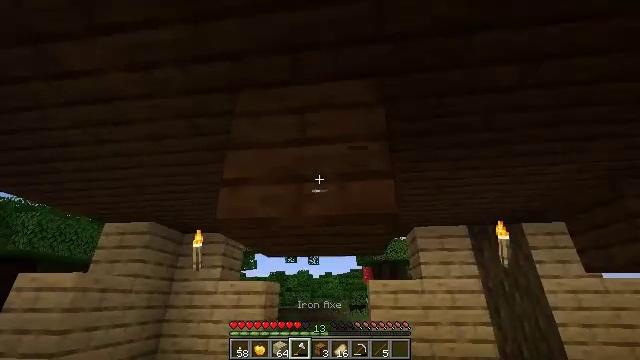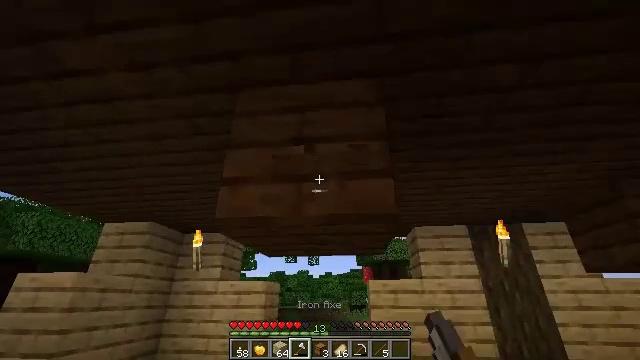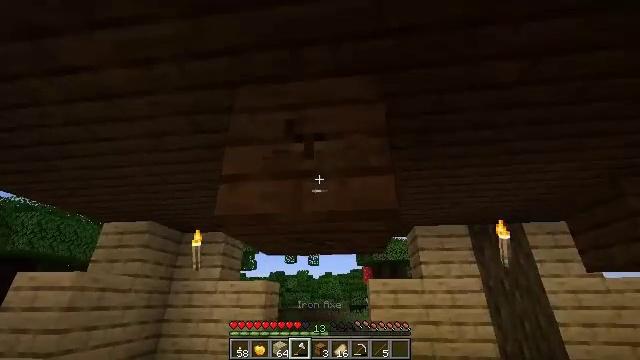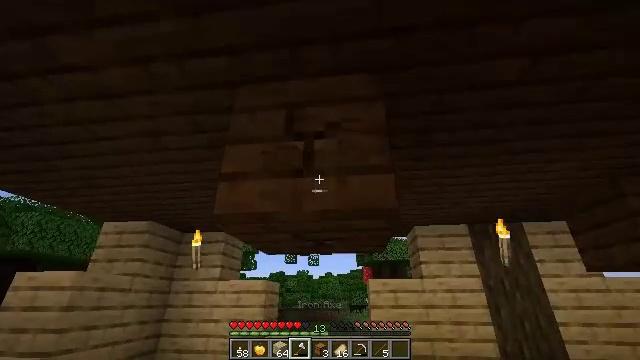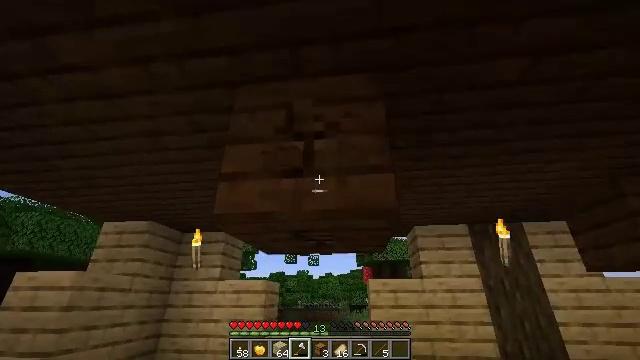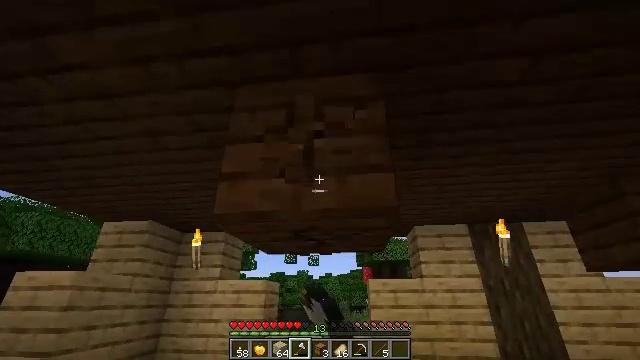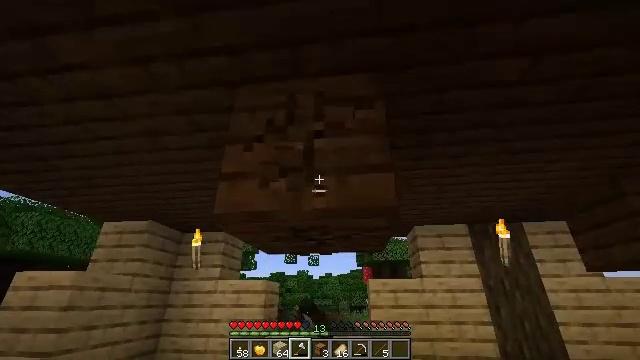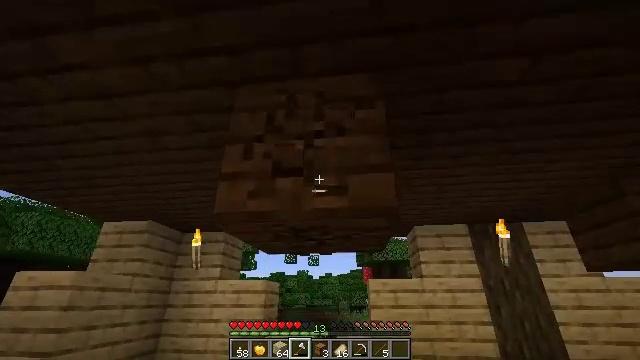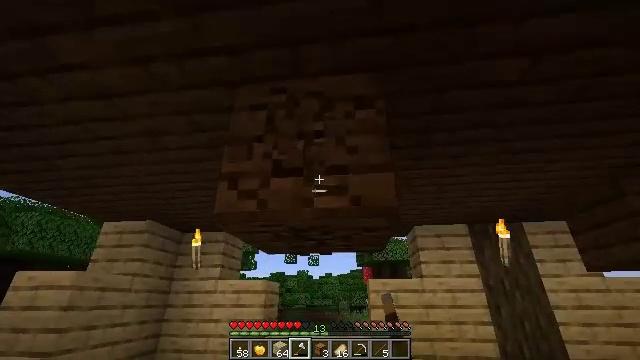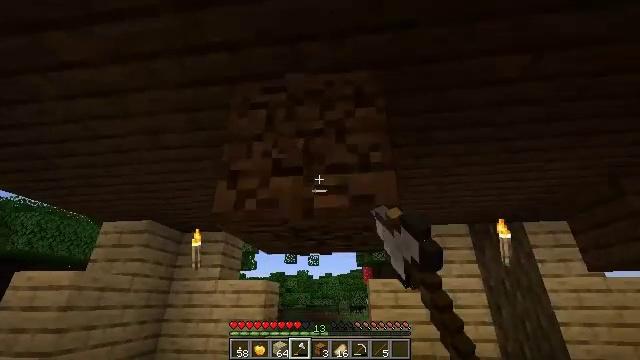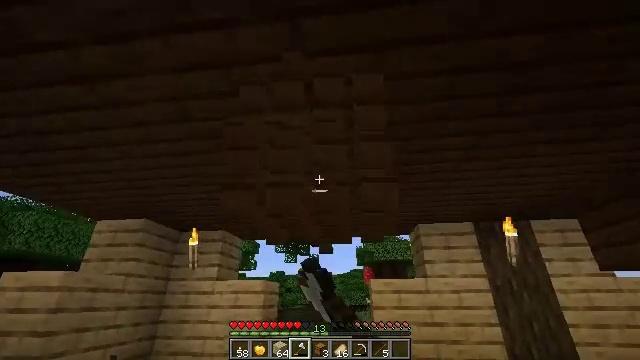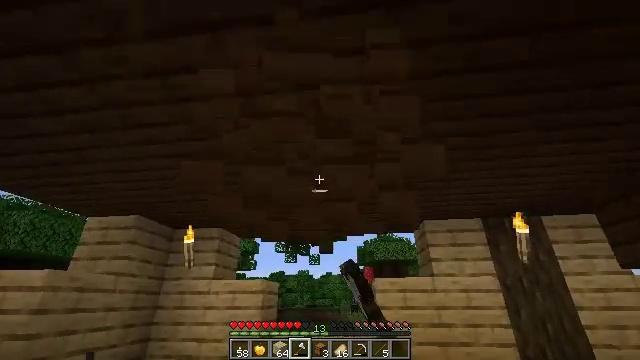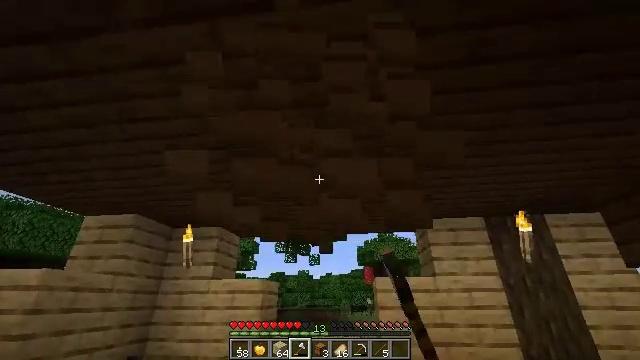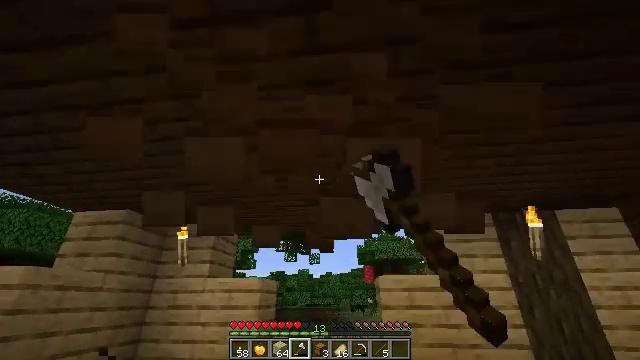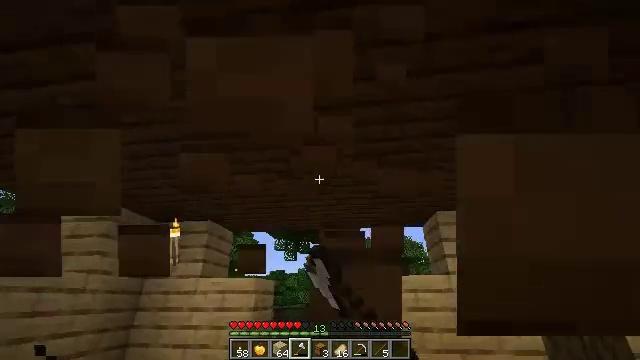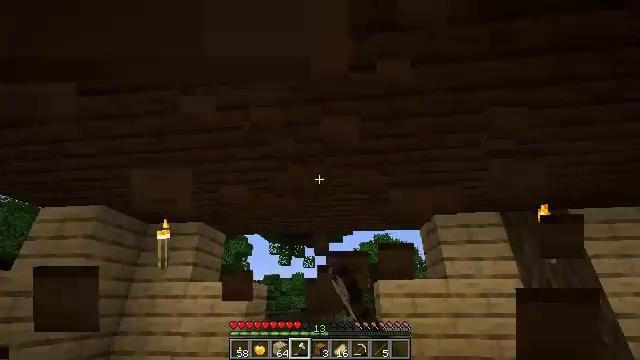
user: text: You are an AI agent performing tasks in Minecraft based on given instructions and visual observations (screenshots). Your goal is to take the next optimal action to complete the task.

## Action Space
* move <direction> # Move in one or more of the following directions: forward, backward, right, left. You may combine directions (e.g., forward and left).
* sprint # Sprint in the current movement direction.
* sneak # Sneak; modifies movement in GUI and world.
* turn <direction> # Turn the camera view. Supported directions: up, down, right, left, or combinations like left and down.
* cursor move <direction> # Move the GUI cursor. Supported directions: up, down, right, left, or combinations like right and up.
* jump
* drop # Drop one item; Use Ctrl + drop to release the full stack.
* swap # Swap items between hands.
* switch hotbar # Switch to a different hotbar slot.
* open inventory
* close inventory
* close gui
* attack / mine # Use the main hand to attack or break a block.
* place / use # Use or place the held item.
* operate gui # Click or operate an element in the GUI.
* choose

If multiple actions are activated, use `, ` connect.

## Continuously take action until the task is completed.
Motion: motion action
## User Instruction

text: Collect dark oak planks from a structure.
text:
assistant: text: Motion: attack / mine
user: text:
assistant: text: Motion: attack / mine
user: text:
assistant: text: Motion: attack / mine
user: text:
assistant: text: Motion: attack / mine
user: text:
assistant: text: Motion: attack / mine
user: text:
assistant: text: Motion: attack / mine
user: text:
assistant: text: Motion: attack / mine
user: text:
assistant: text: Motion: attack / mine
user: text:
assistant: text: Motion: move forward, attack / mine
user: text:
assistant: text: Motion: move forward, attack / mine
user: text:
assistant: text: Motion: move forward, attack / mine
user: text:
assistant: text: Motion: move forward, attack / mine
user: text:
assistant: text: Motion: move forward, attack / mine
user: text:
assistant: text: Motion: move forward, attack / mine
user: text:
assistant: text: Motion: turn right
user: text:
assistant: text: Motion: no_op
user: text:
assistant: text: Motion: no_op
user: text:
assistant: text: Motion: no_op
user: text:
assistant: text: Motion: no_op
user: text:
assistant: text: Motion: no_op
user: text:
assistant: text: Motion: turn right and up
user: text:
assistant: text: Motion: turn right and down
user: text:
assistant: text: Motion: move forward, turn right and down
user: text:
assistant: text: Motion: move forward, turn right and down
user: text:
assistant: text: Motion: move forward, turn right and down
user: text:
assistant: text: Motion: move forward, turn right
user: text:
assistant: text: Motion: move forward
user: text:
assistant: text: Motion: move forward
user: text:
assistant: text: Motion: move forward
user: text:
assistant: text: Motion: move forward, turn up